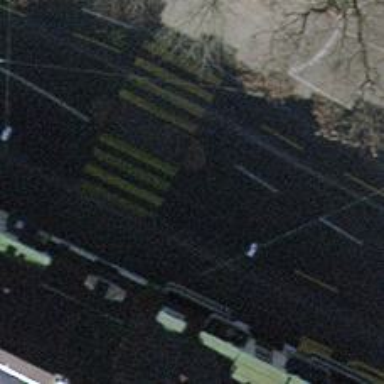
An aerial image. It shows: Tertiary road with asphalt surface and trolley wire.